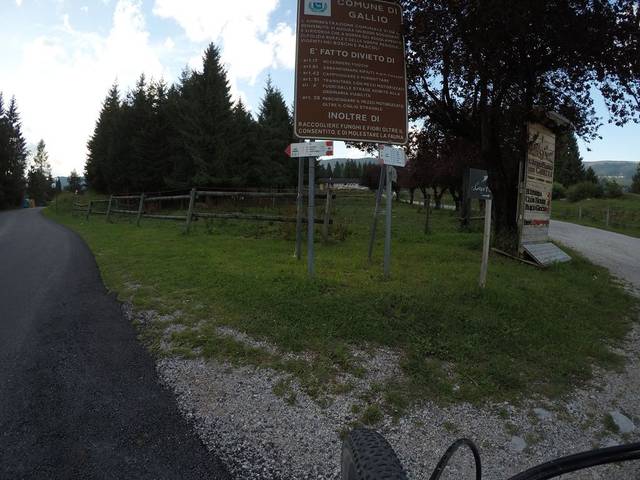
Region: Italy
Coordinates: 45.891, 11.538